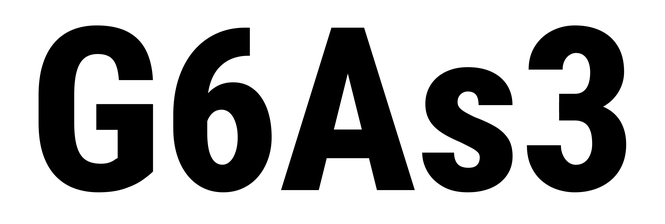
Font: Roboto_Condensed_ExtraBold